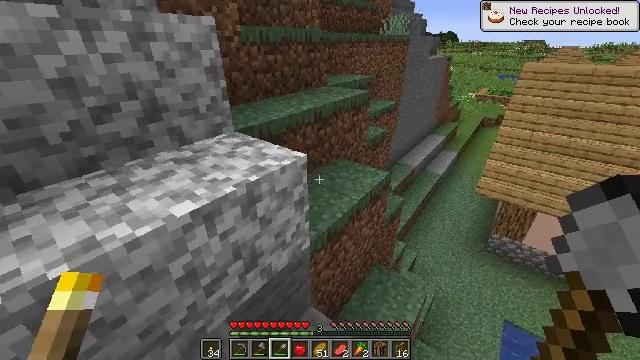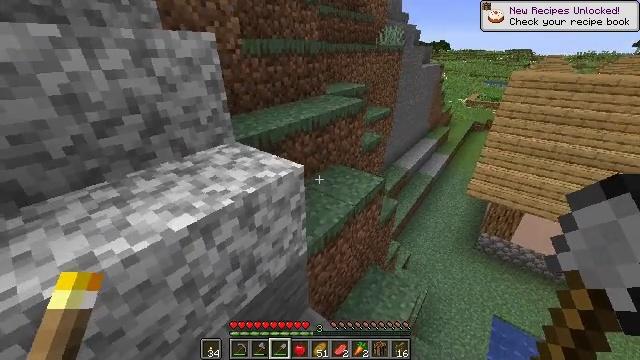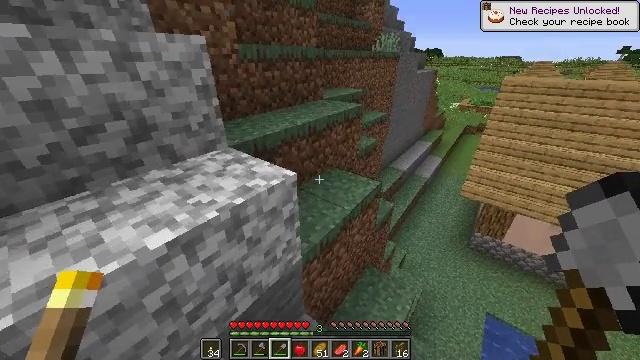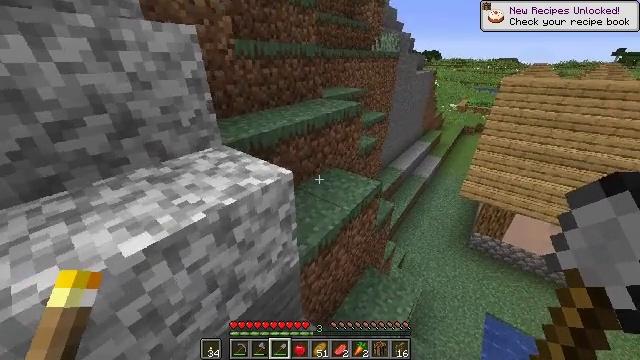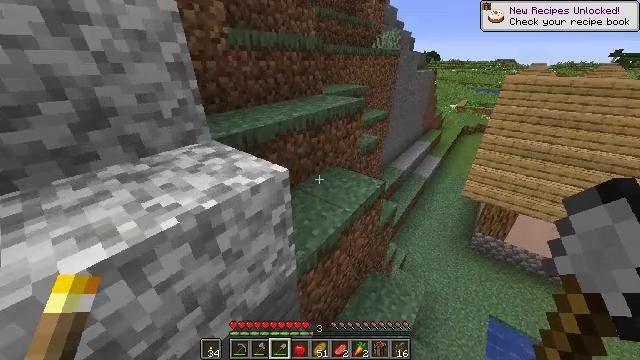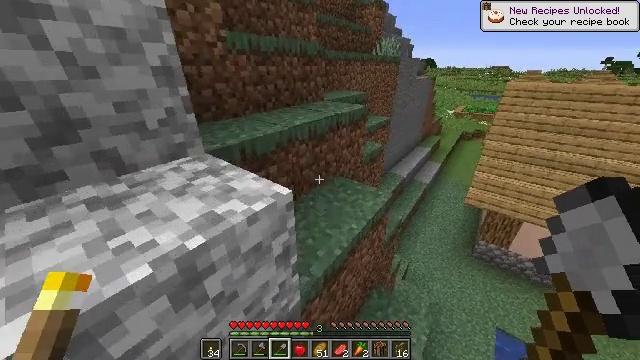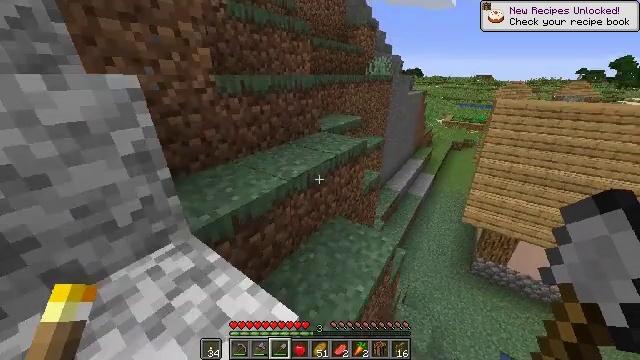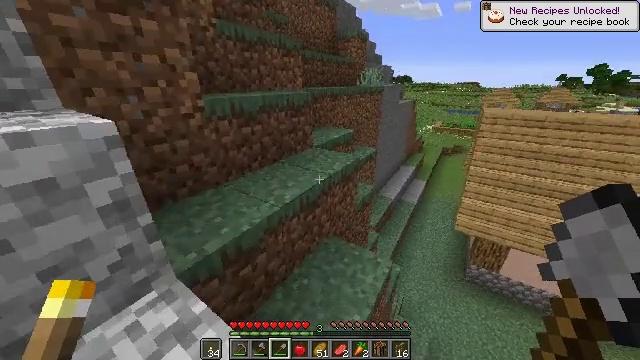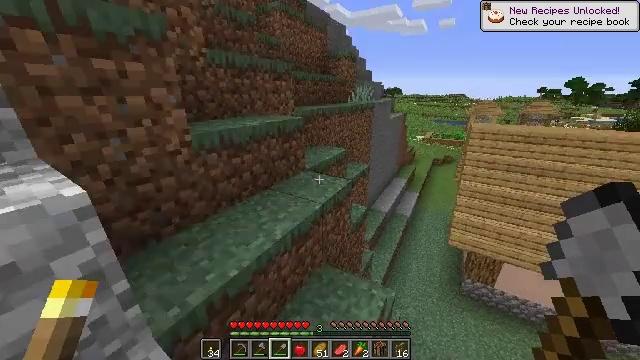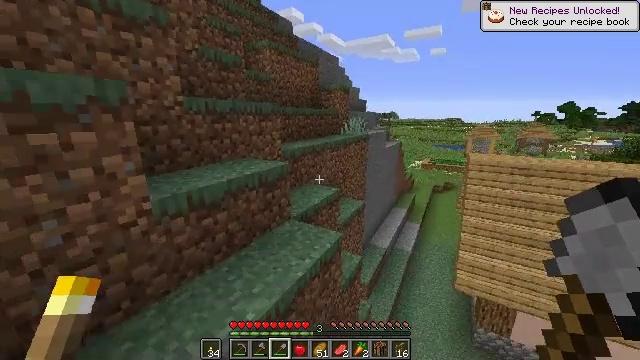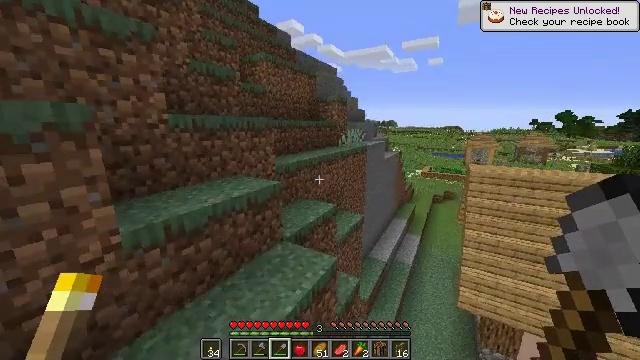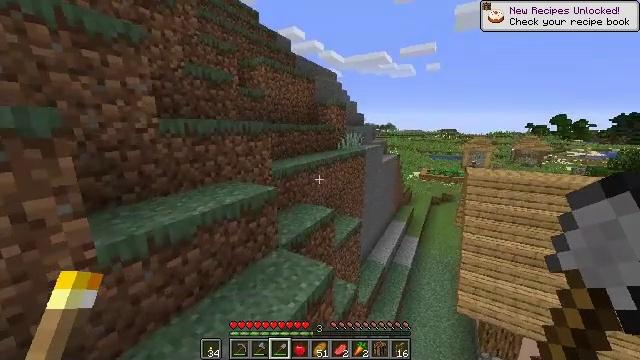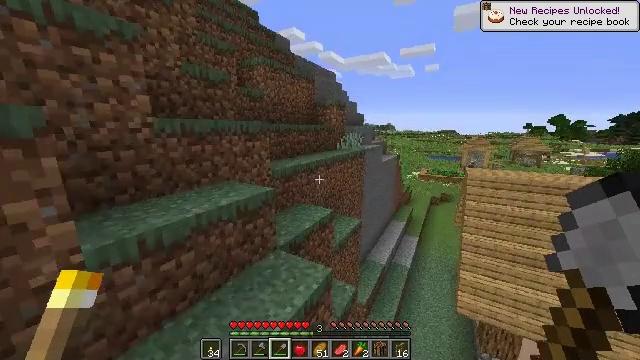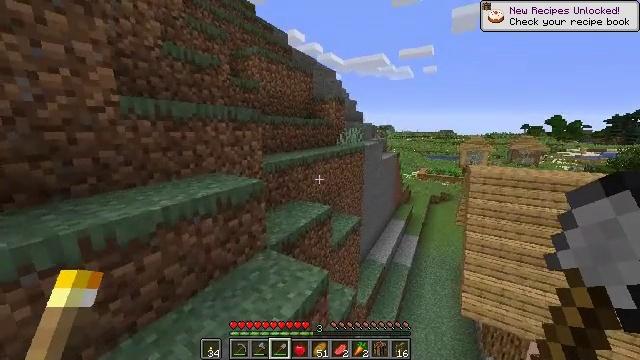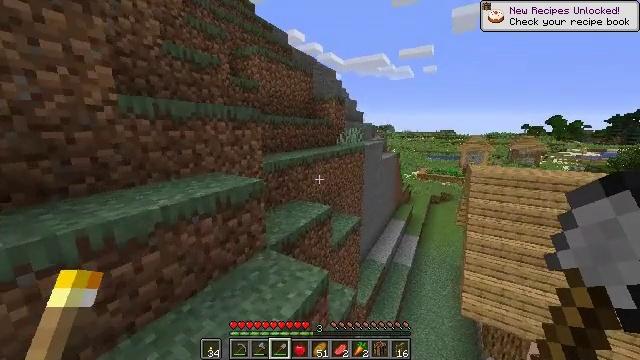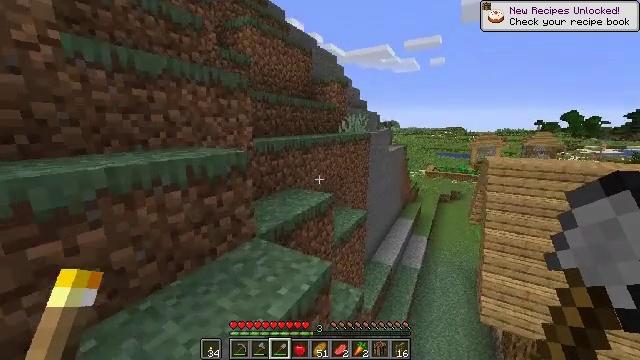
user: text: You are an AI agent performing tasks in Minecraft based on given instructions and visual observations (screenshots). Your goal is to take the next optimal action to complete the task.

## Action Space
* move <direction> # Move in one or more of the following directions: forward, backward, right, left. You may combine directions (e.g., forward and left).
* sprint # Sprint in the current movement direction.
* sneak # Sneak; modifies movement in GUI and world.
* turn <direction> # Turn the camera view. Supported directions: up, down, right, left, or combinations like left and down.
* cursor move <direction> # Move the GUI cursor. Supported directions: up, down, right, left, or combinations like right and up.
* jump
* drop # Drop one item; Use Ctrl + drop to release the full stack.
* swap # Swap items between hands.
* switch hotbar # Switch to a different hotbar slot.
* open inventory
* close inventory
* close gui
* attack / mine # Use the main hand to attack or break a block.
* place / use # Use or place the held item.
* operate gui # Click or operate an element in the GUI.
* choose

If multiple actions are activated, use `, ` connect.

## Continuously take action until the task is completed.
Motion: motion action
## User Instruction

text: Break the white stained glass pane.
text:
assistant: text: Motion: move forward, sprint
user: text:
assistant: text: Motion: move forward and move left, sprint
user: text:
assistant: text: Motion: move forward and move left, sprint
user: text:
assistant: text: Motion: move forward and move left, sprint
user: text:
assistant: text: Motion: move forward and move left, sprint, turn up
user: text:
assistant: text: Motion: move forward, sprint, turn right and up, jump
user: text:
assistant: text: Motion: move forward, sprint, turn right and up, jump
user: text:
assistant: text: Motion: move forward, sprint, turn right and up, jump
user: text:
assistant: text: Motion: move forward, sprint, turn right and up, jump
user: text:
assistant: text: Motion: move forward, sprint, turn up, jump
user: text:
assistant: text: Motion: move forward, sprint, jump
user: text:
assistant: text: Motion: move forward and move left, sprint
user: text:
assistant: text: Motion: move forward and move left, sprint
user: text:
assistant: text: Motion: move forward and move left, sprint
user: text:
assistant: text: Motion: move forward and move left, sprint
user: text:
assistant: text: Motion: move forward and move left, sprint
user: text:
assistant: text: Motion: move forward and move left, sprint
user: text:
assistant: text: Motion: move forward and move left, sprint
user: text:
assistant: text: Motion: move forward and move left, sprint, jump
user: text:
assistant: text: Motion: move forward and move left, sprint, jump
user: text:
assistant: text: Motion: move forward and move left, sprint, jump
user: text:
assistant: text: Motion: move forward and move left, sprint, jump
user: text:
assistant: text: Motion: move forward and move left, sprint, jump
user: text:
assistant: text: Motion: move forward and move left, sprint
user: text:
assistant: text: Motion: move forward and move left, sprint
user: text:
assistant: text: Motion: move forward, sprint
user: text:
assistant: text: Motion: move forward, sprint
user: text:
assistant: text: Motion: move forward, sprint
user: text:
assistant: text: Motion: move forward, sprint, jump
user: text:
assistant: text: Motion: move forward, sprint, jump